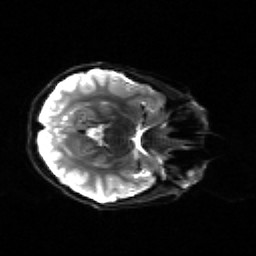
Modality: sbref
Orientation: axial
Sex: female
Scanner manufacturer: siemens
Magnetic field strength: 3 T
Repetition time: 5 s
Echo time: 0.071 s